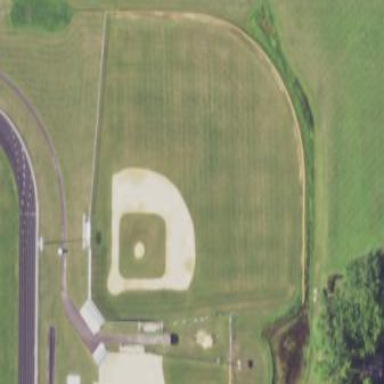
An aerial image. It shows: Baseball pitch for leisure and sports activities.